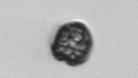
Label: Dinophyceae